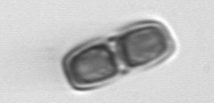
Label: Ephemera